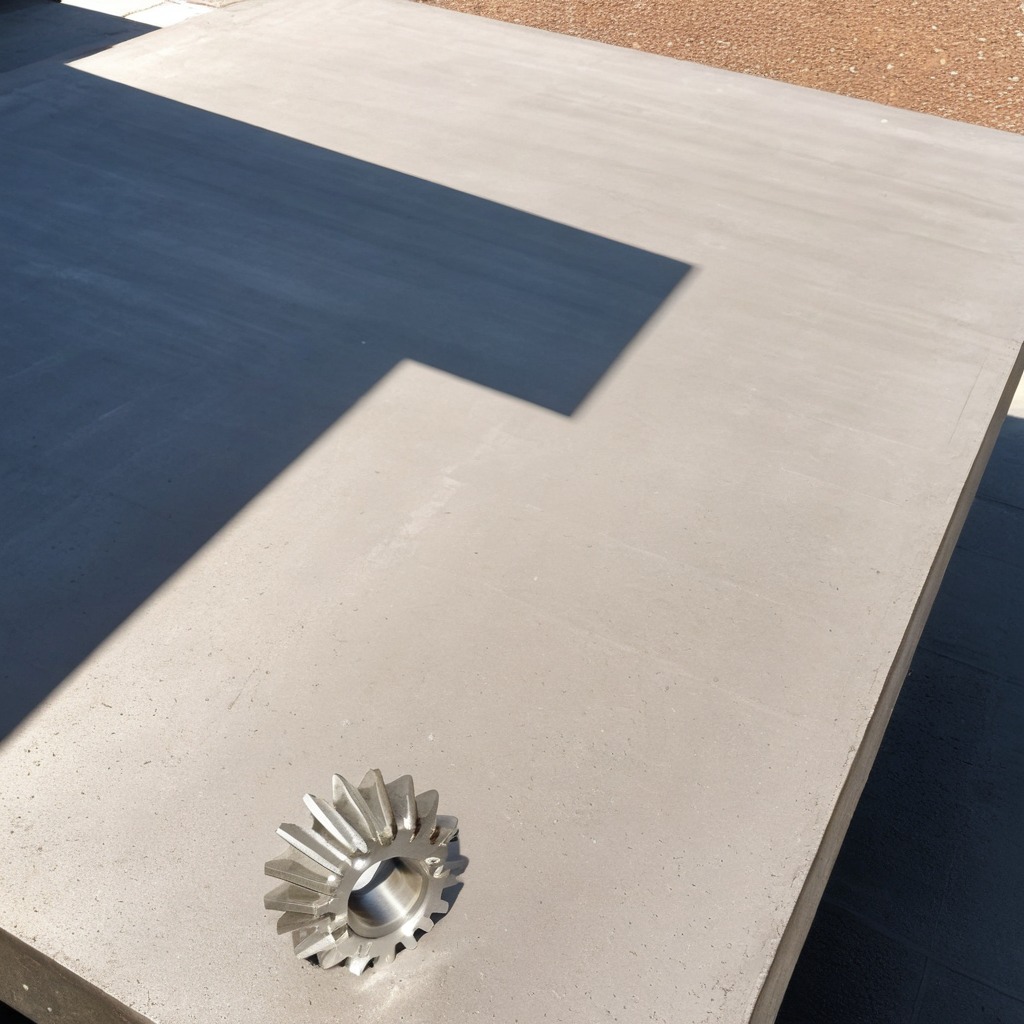
A steel gear with teeth is lying on the concrete workbench.